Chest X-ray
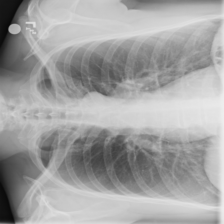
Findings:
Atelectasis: negative
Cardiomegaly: negative
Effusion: negative
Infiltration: negative
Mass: negative
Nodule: negative
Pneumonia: negative
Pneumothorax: negative
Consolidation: negative
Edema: negative
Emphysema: negative
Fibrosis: negative
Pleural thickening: negative
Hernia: negative